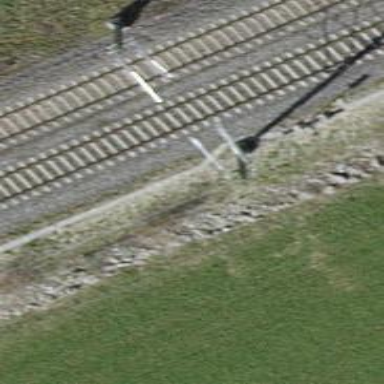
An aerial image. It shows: Catenary mast for power lines.